Question: I am working on a splash page which contains a form. When the form is Submitted my add.php writes the form input fields to a SQL server, then it is supposed to send an html email to the person who filled out the form.
: The email is received, but it displays the html markup; not the formatted version of the email.

: The "From" field is being populated with "text/html" and displays the webserver: tribeca.websitewelcome.com. It is not showing the specified email.
Here is the contents of add.php
'''
<?php
$name=$_POST['Name'];
$email=$_POST['Email'];
$to = $_POST['Email'];
$subject = 'Company Name Webinar Contact';
$message = '<!DOCTYPE html>
<html>
<head>
<title>Email</title>
</head>
<body style="background-color: #e9e9e9;">
<table cellpadding="0" cellspacing="0" border="0" width="100%">
<tr> <td style="width:600px;"> </td> </tr>
<tr> <td> <table cellspacing="0" cellpadding="0" width="600px" border="0" style="background-color: #fff;margin:0 auto;border:solid 10px #fff;font-family: lucida grande, sans-serif;">
<tr> <td style="height:100px;"> <center> <img src="eq-logo.jpg" /> </center> </td> </tr>
<tr style="height:1px; background-color:#dcdcdc"> <td > </td> </tr>
<tr style="height:1px; background-color:#f1f5ee"> <td > </td> </tr>
<tr style="height:100px;"> <td > <h1 style="color:#e10621;">Thank you for your enquiry&#33;</h1> <h3>Someone from our team will contact you shortly&#46;</h3> <p style="line-height:28px;">We&#39;ve helped hundreds achieve their financial dreams and look forward to showing YOU how to turn YOUR common &#34;cents&#34; into dollars&#46; Please take a few moments to check out the other areas of our <a href="http://equanimityconcepts.com.au/">website</a>&#46; </p> <p><b>The Company Name Team</b></p> </td> </tr>
</table> </td> </tr>
<tr> <td> <center> <img src="bottom-shadow.png" /> </center> </td> </tr>
</table>
</body> </html>
';
$headers = 'MIME-Version: 1.0' . '
';
$headers .= 'Content-type:text/html;charset=iso-8859-1' . '
';
$headers .= 'From: <donotreply@companyname.com.au>' . "
";
// Connect
mysql_connect("localhost", "db_user", "user_password") or die(mysql_error()) ;
mysql_select_db("db_name") or die(mysql_error()) ;
// Write
mysql_query("INSERT INTO 'table_name' VALUES ('$name', '$email')") ;
// Email
mail($to,$subject,$message,$headers);
header('Location: http://companyname.com.au');
exit();
?>
'''
Additional Notes:
I have tried separating the 'message' out into line by line html as in chris coyiers html email tut with no luck. Here you see the html in its entirety in the message area.
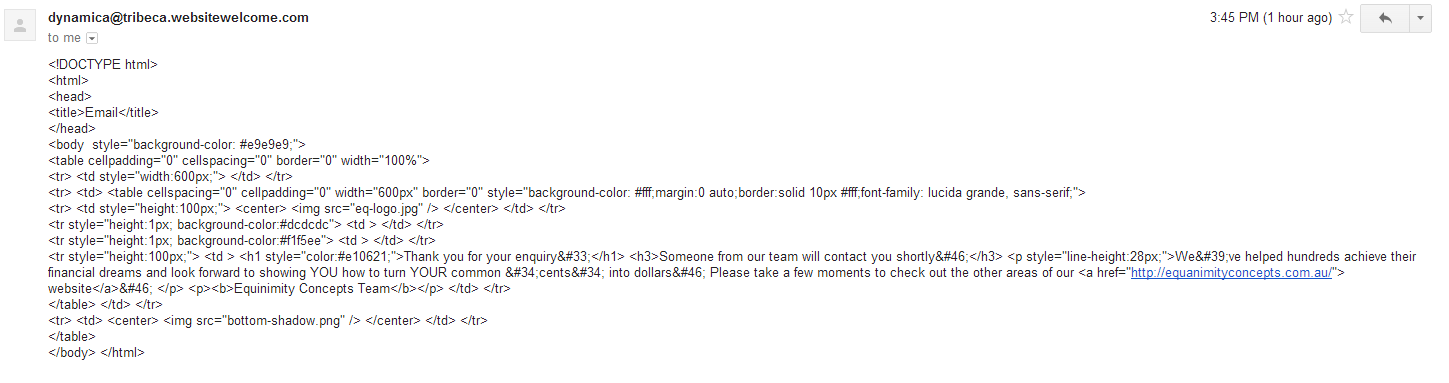
Answer: It's your quotes! Use double quotes for your
lines:
'''
$headers = 'MIME-Version: 1.0' . "
";
$headers .= 'Content-type:text/html;charset=iso-8859-1' . "
";
$headers .= 'From: <donotreply@companyname.com.au>' . "
";
'''